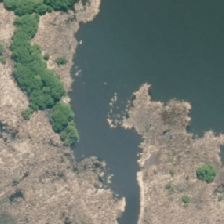
Land cover: herbaceous_freshwater_vege